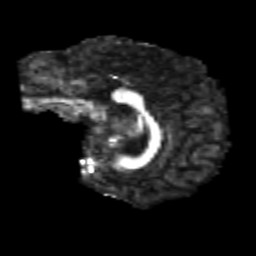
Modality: FA
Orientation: sagittal
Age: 29
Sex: male
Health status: healthy